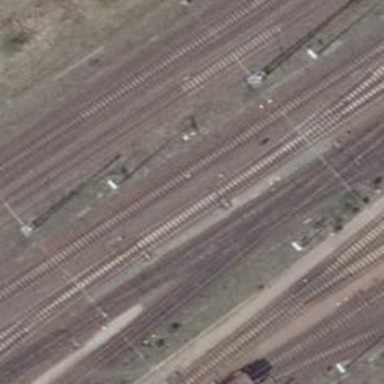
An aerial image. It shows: Railway switch.